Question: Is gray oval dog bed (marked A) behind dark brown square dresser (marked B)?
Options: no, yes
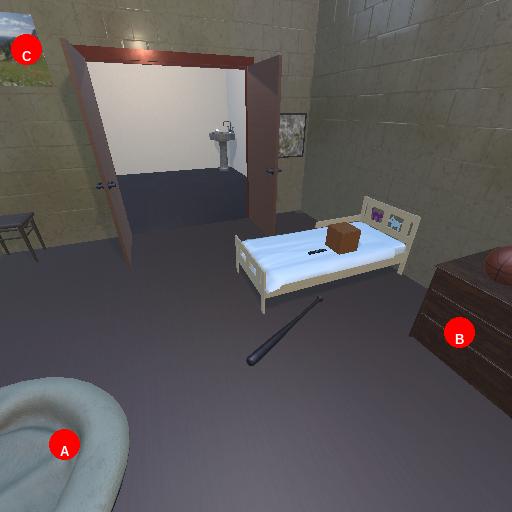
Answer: no